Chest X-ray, PA view. Patient: 61 years old, sex M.
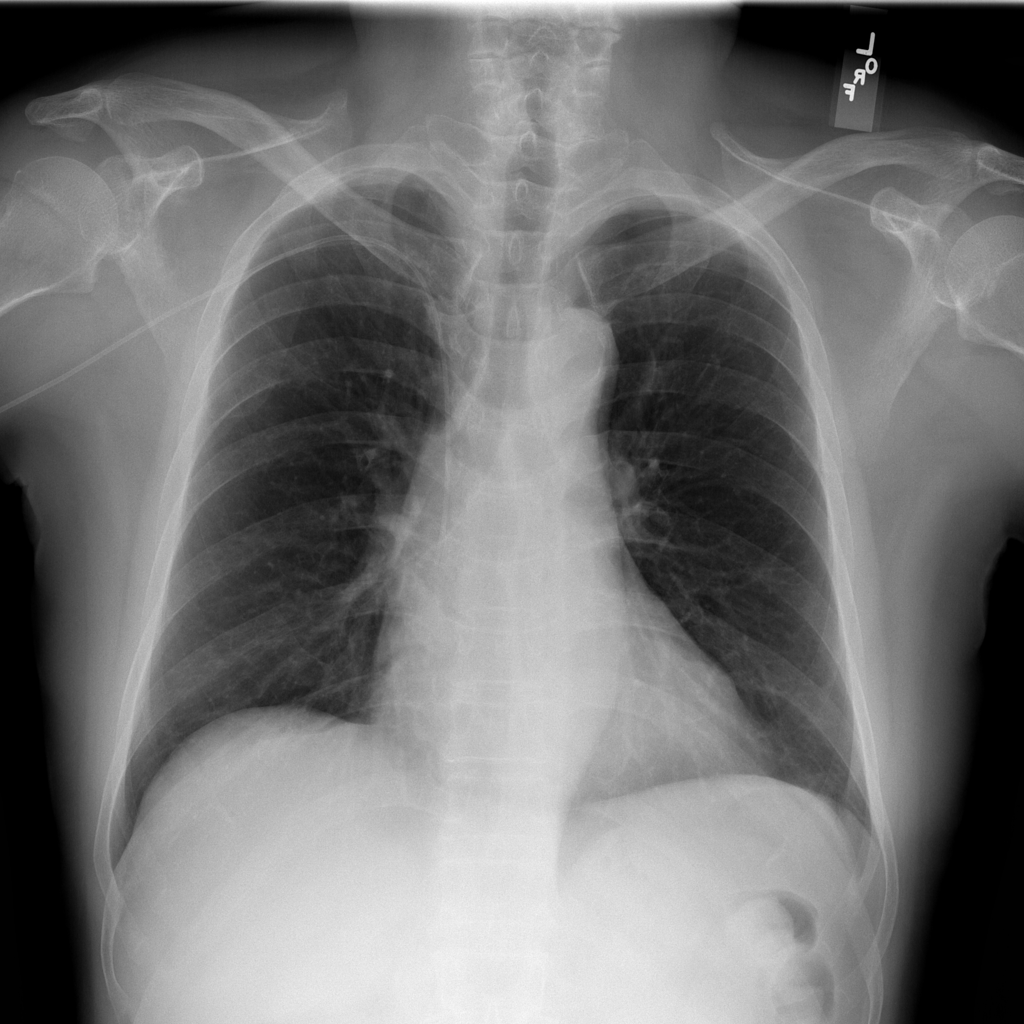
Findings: No Finding